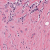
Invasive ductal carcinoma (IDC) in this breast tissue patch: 1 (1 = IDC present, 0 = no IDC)